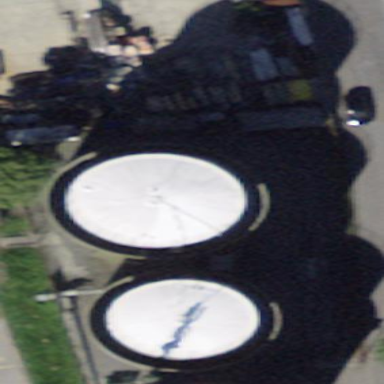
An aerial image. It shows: Industrial building housing storage tank.